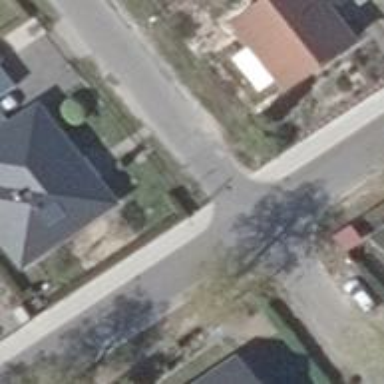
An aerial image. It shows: Smooth asphalt road in residential area.